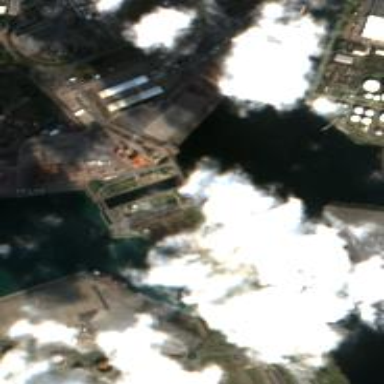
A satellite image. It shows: Industrial area designated for port activities.